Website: walmart
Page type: cross-sells
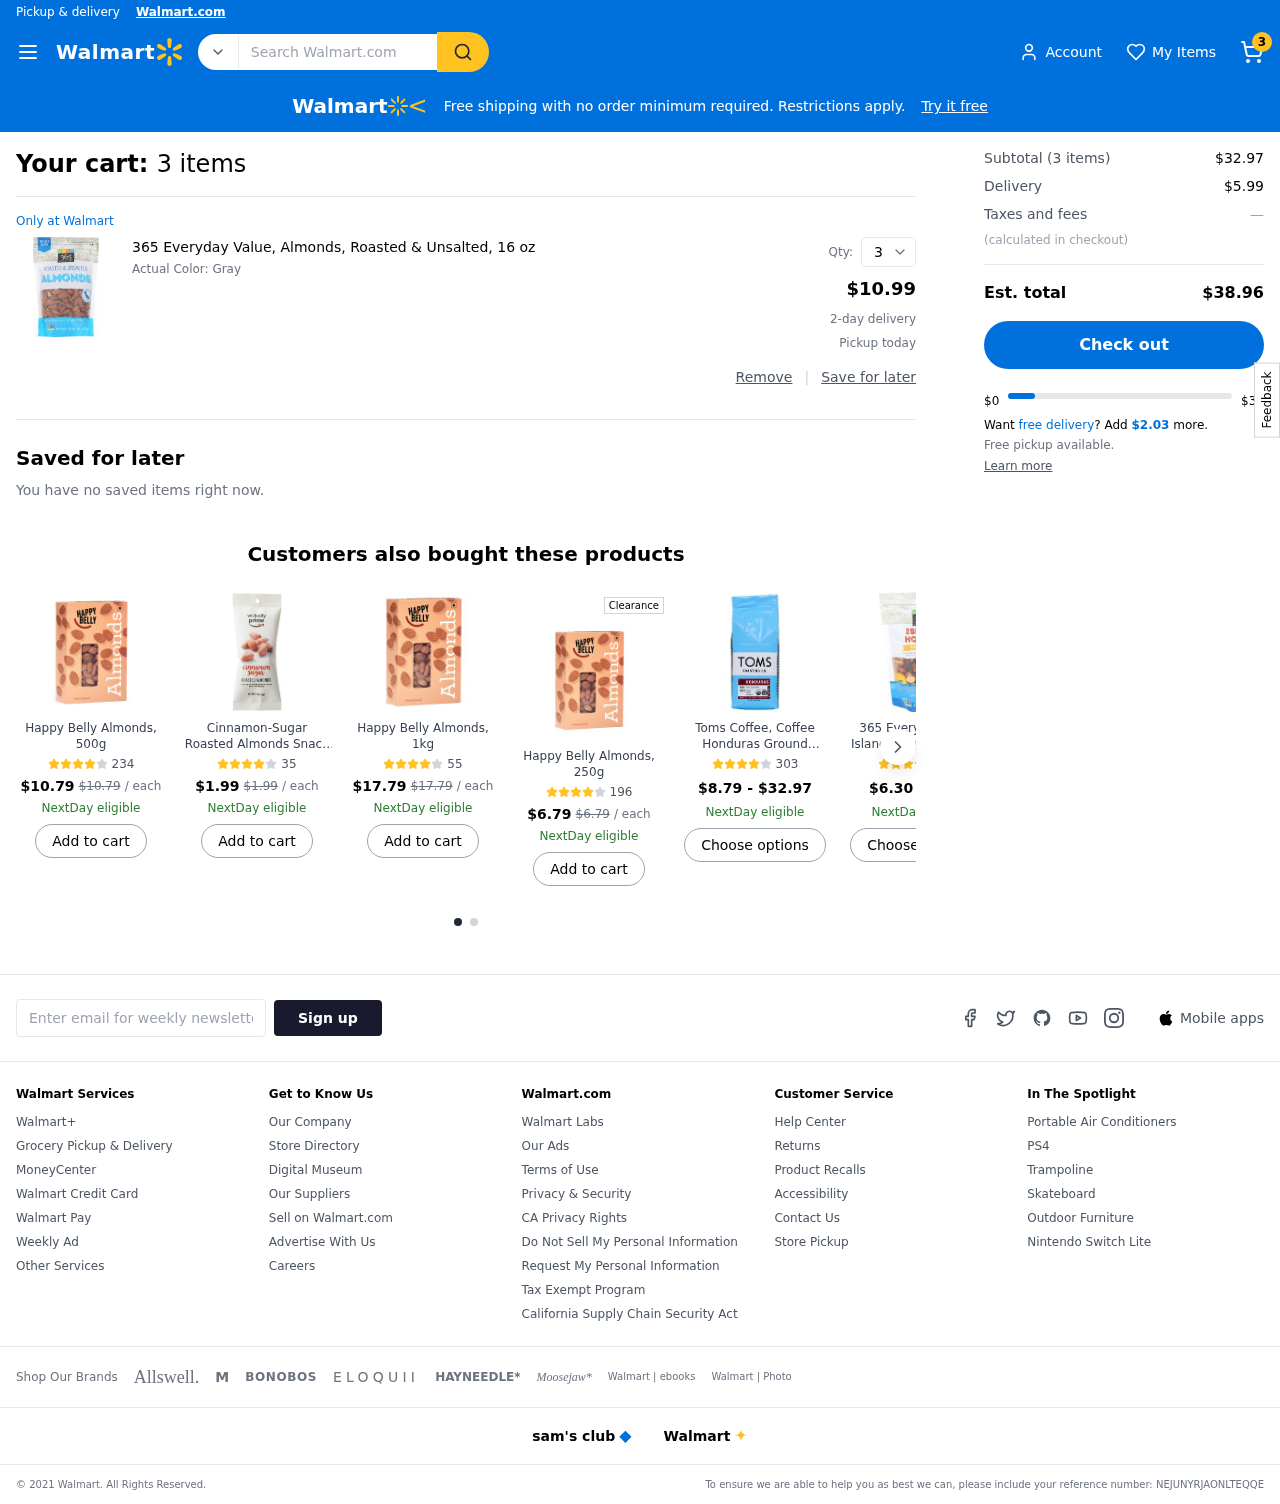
Product elements: key: PRODUCT1_NAME
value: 365 Everyday Value, Almonds, Roasted & Unsalted, 16 oz
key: PRODUCT1_PRICE
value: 10.99
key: PRODUCT1_QUANTITY
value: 3
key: PRODUCT6_PRICE
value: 10.99
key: PRODUCT7_PRICE
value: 7
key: PRODUCT2_NAME
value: Happy Belly Almonds, 500g
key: PRODUCT2_NUM_RATINGS
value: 234
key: PRODUCT2_PRICE
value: $10.79
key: PRODUCT2_ORIGINAL_PRICE
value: $10.79
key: PRODUCT3_NAME
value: Cinnamon-Sugar Roasted Almonds Snack Pack, 1.5oz single serve (Pack of 300)
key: PRODUCT3_NUM_RATINGS
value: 35
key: PRODUCT3_PRICE
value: $1.99
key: PRODUCT3_ORIGINAL_PRICE
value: $1.99
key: PRODUCT4_NAME
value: Happy Belly Almonds, 1kg
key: PRODUCT4_NUM_RATINGS
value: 55
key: PRODUCT4_PRICE
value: $17.79
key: PRODUCT4_ORIGINAL_PRICE
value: $17.79
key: PRODUCT5_NAME
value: Happy Belly Almonds, 250g
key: PRODUCT5_NUM_RATINGS
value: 196
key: PRODUCT5_PRICE
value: $6.79
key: PRODUCT5_ORIGINAL_PRICE
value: $6.79
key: PRODUCT6_NAME
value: Toms Coffee, Coffee Honduras Ground Organic, 12 Ounce
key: PRODUCT6_NUM_RATINGS
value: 303
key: PRODUCT7_NAME
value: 365 Everyday Value, Island Hopper Trail Mix, 14 oz
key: PRODUCT7_NUM_RATINGS
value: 151
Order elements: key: ORDER_NUM_ITEMS
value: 3
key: ORDER_NUM_ITEMS
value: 3 items
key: ORDER_SUBTOTAL
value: $32.97
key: ORDER_SHIPPING_COST
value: $5.99
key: ORDER_TOTAL
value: $38.96
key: ORDER_FREE_DELIVERY_REMAINING
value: $2.03
Search elements: key: HEADER_SEARCH
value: Search Walmart.com